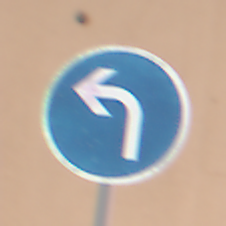
Verkehrszeichen: VorgeschriebeneFahrtrichtungLinks
Umgebung: Outdoor, Urban
Tageszeit: Midday
Wetter: PartlyCloudy
Licht: Natural
Jahreszeit: NotSpecified
Kontrast: MediumContrast